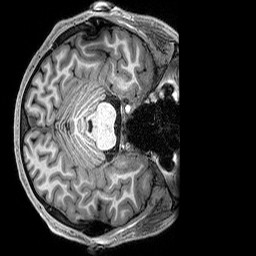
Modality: T1w
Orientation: axial
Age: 25
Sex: male
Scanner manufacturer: siemens
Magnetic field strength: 3 T
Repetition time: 2.8 s
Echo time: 0.00212 s